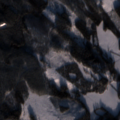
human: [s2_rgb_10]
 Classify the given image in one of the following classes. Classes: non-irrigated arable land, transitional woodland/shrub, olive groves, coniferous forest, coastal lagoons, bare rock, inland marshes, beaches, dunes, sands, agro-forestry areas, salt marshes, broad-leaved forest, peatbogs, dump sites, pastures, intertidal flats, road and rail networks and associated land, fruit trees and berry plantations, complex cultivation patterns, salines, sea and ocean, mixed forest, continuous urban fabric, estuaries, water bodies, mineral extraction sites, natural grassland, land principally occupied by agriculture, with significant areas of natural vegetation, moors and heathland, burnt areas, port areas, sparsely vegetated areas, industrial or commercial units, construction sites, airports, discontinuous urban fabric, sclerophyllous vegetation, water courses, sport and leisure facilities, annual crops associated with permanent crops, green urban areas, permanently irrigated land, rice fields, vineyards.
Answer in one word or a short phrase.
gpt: land principally occupied by agriculture, with significant areas of natural vegetation, coniferous forest, mixed forest, transitional woodland/shrub